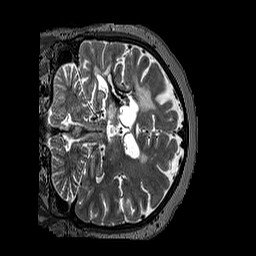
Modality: T2w
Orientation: coronal
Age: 51
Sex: female
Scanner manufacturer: siemens
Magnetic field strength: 3 T
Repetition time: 3.2 s
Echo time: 0.567 s